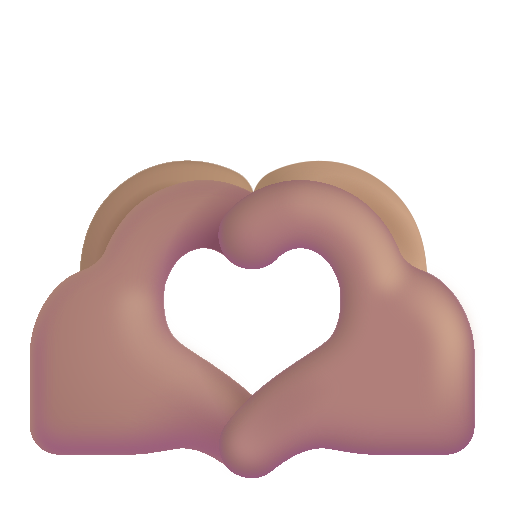
heart hands color